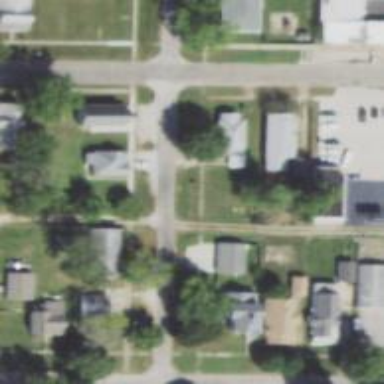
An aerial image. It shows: Alleyway designated as service road.